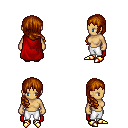
a pixel art fantasy rpg character, female body template, human, tanned skin, red cape, white pants, brunette right-swept hairstyle, gold boots, four views (front, back, left, right), 2x2 character sprite sheet, small pixel art, hard edges, no anti-aliasing